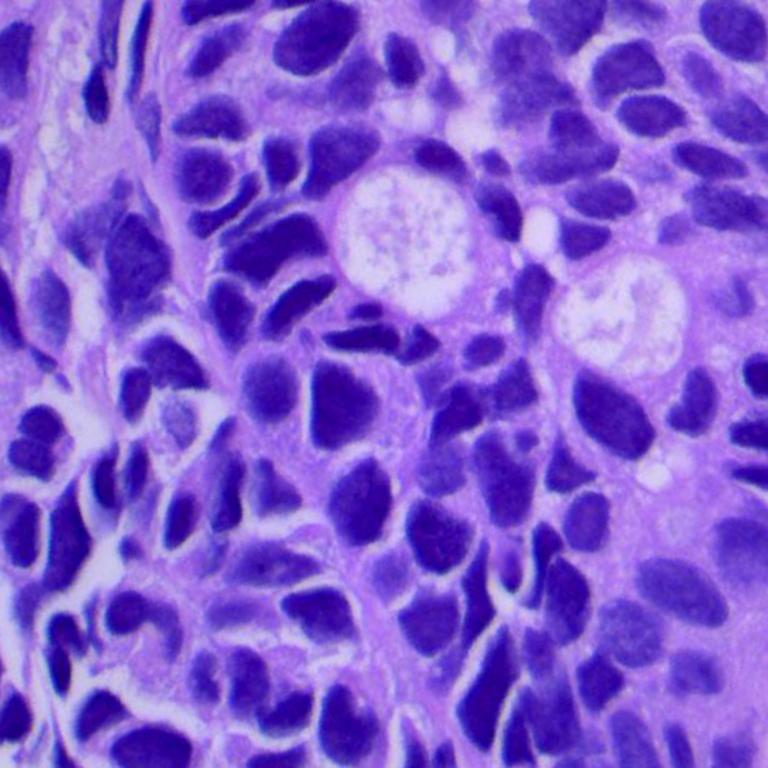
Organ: lung
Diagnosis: adenocarcinomas